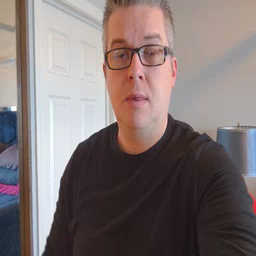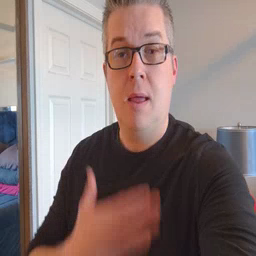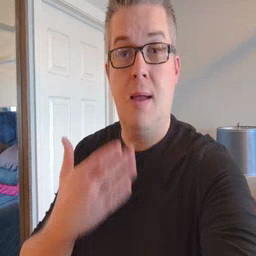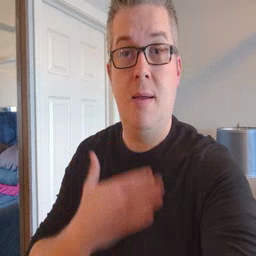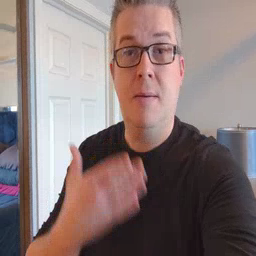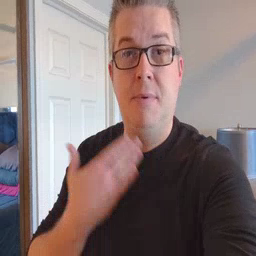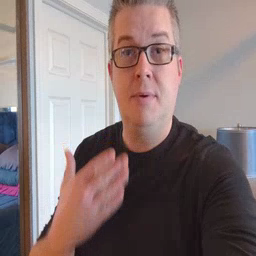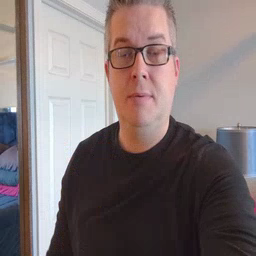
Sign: happy